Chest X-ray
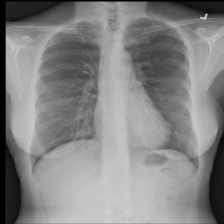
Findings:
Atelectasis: negative
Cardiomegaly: negative
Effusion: negative
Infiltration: negative
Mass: negative
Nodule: negative
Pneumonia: negative
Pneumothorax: negative
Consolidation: negative
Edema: negative
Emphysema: negative
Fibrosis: negative
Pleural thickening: negative
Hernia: negative